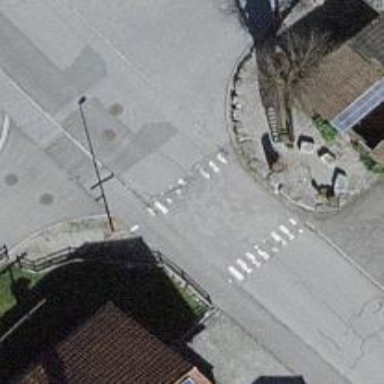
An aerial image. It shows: Table-style traffic calming feature.